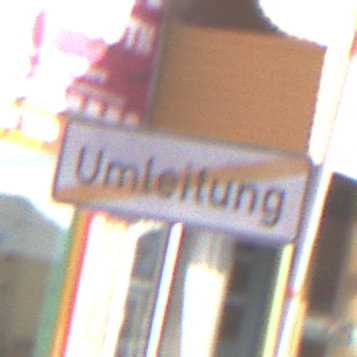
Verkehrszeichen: EndeDerUmleitungsankuendigung
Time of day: MorningAfternoon
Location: Outdoor (Special)
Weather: PartlyCloudy
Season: NotSpecified
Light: Natural